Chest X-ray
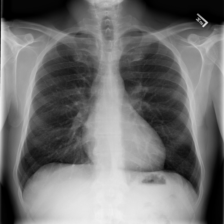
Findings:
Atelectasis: negative
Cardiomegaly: negative
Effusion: negative
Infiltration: negative
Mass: negative
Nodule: negative
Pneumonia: negative
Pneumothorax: negative
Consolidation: negative
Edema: negative
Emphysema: negative
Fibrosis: negative
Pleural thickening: negative
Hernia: negative